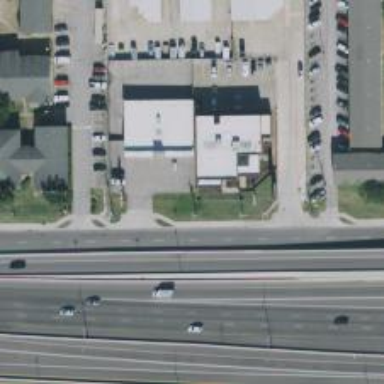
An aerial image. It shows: Healthcare clinic.